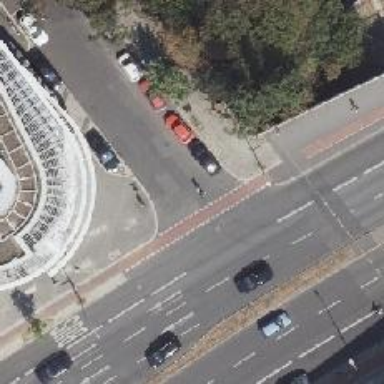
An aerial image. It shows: Unmarked crossing on asphalt footway.